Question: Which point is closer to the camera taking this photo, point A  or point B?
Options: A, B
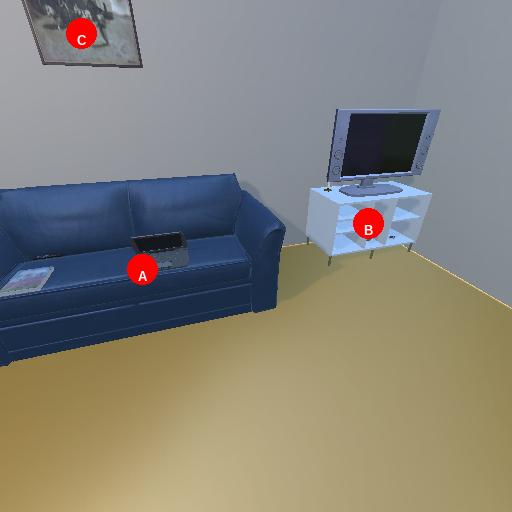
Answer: A